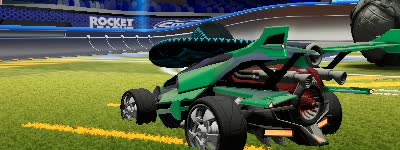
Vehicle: aftershock